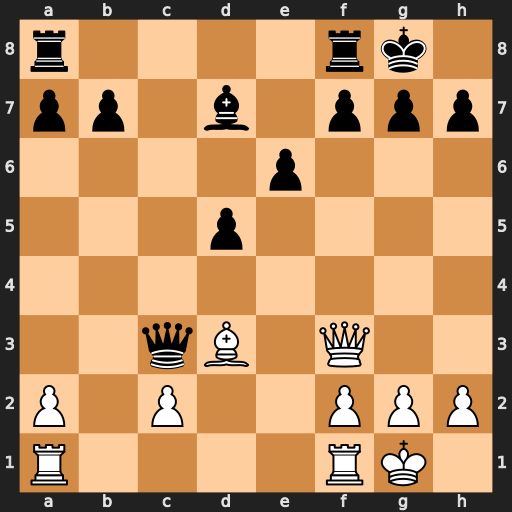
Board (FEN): r4rk1/pp1b1ppp/4p3/3p4/8/2qB1Q2/P1P2PPP/R4RK1
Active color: w
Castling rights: -
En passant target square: -
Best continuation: Bxh7+ Kxh7 Qxc3